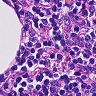
Metastatic tissue present: no